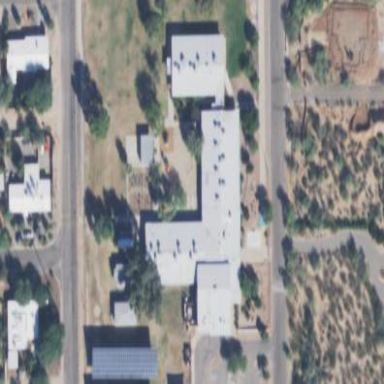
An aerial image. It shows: School building.